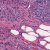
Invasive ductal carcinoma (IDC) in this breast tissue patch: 0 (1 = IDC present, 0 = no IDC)